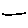
Label: line